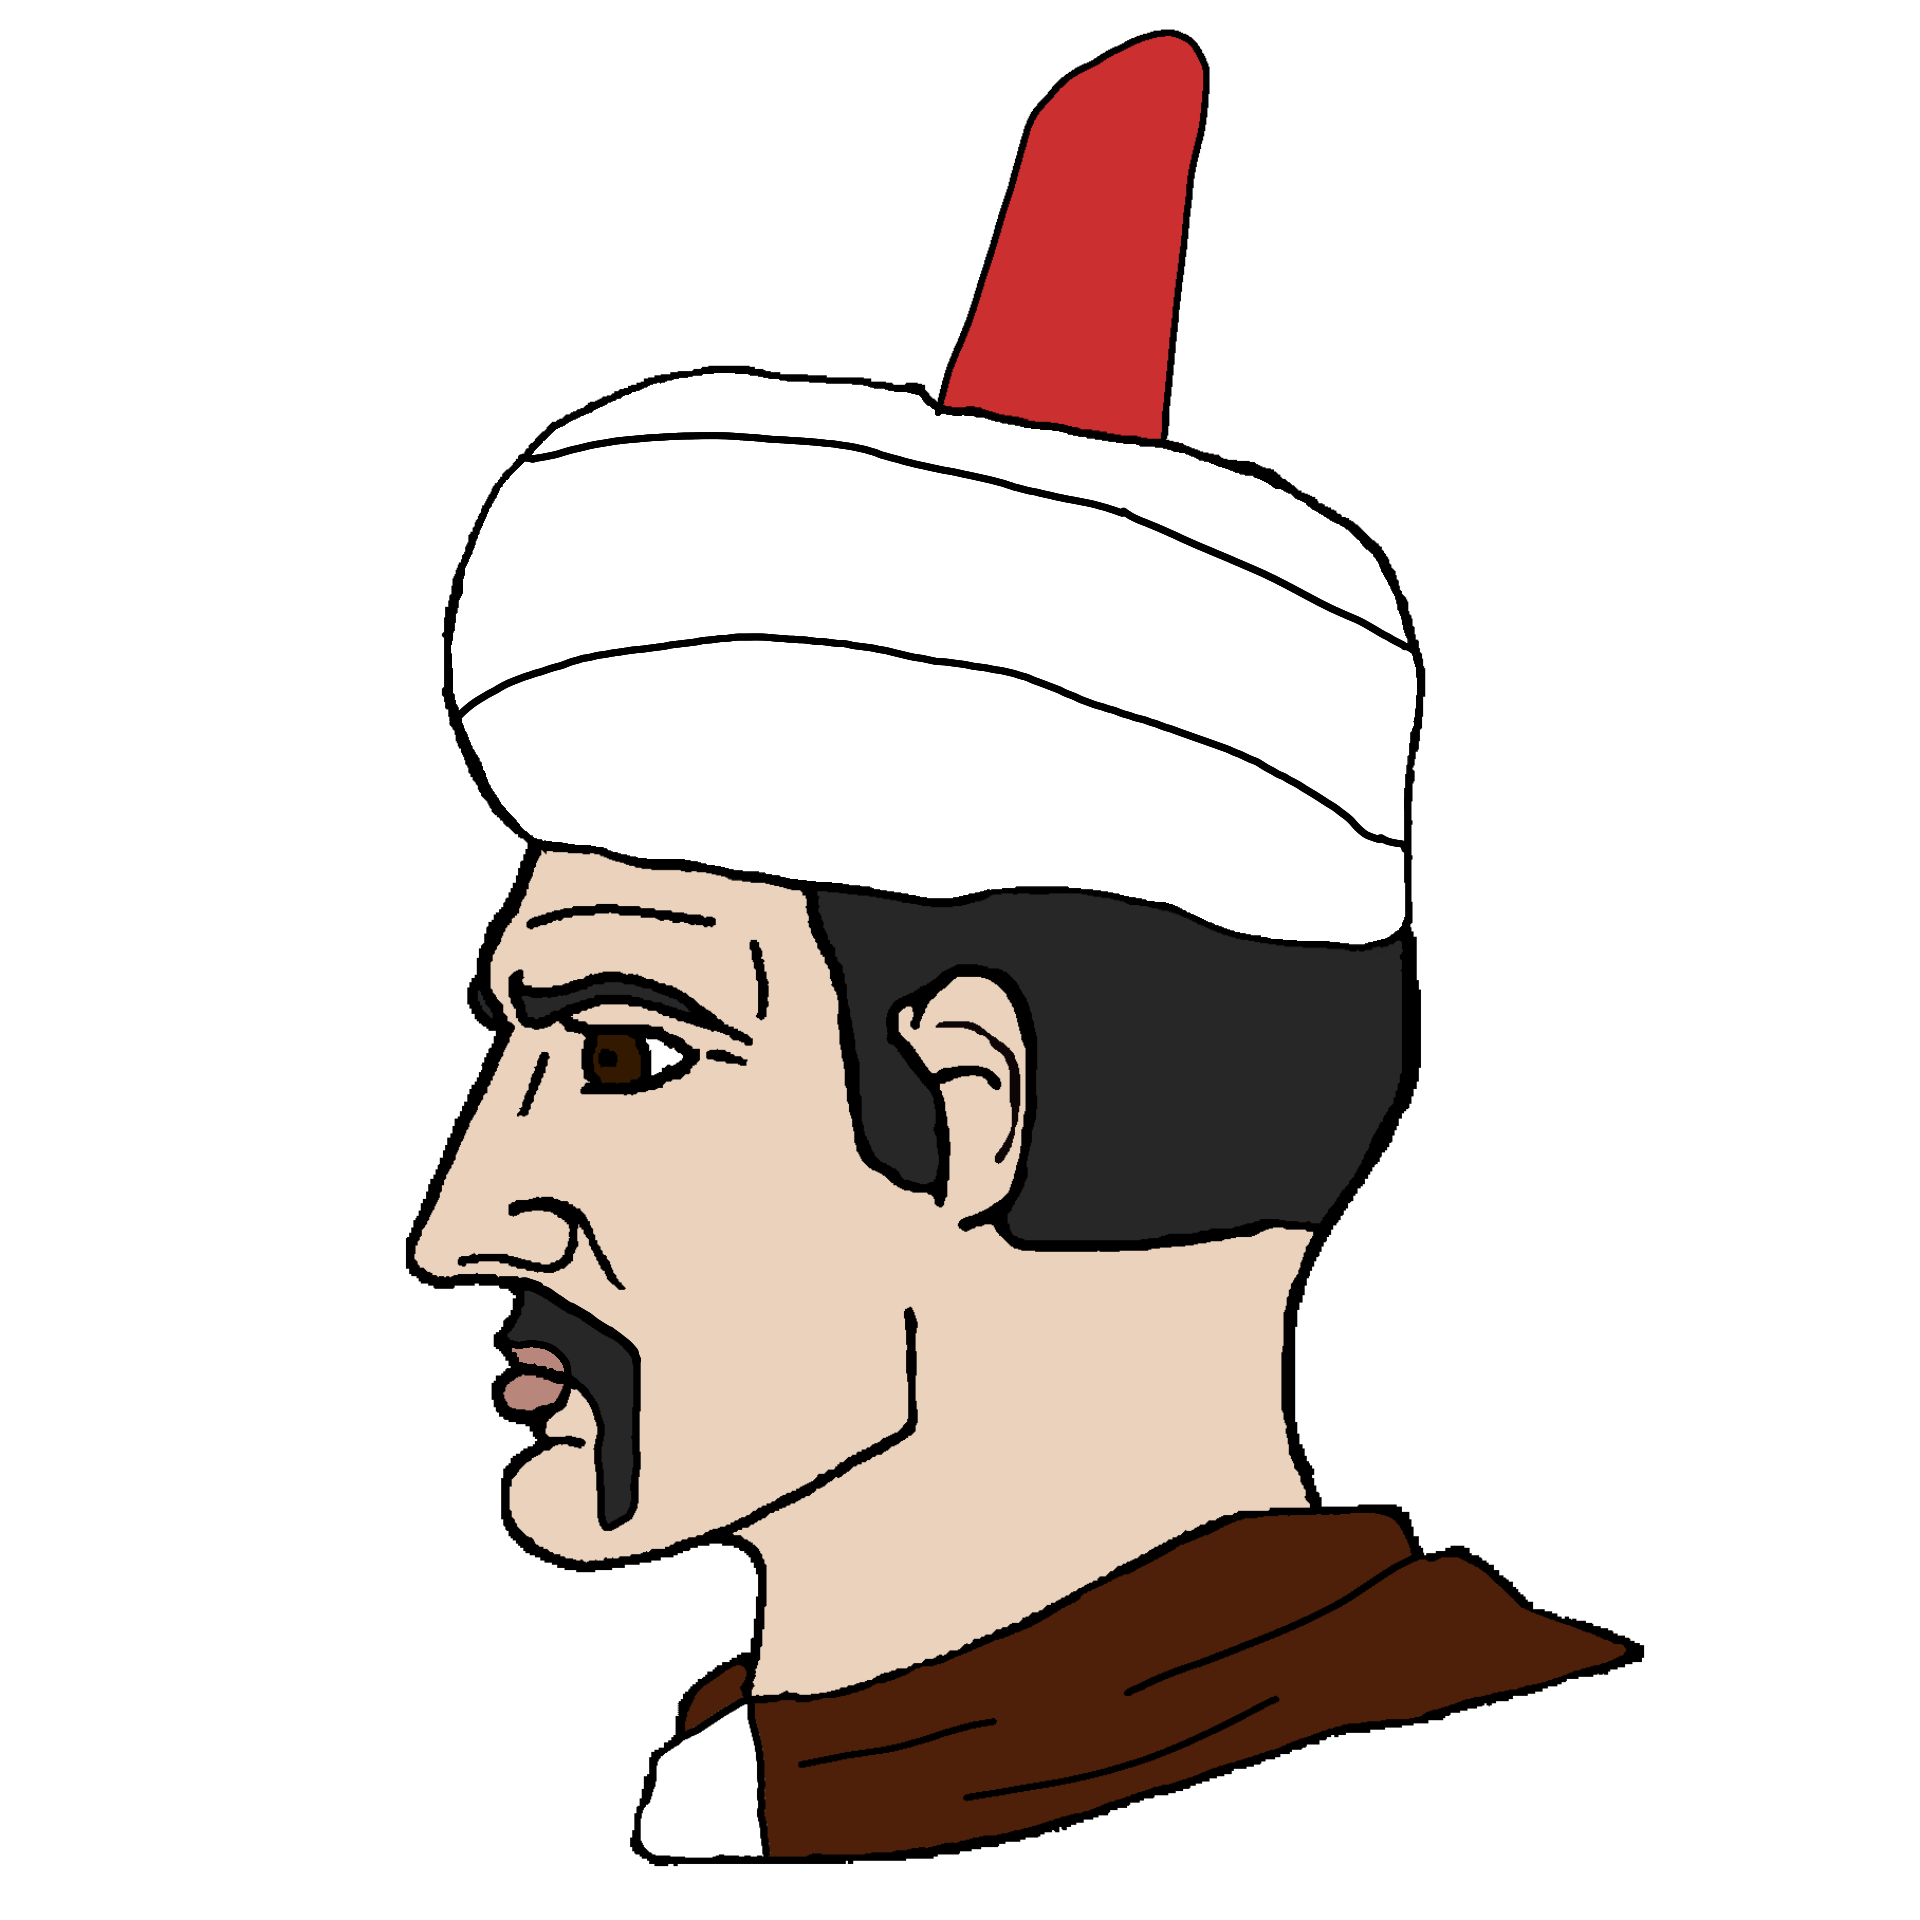
Label: 4_Yes_Chad